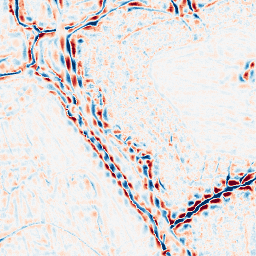
Category: wavelet
Decomposition family: wavelet_biorthogonal
Decomposition parameters: wavelet: bior3.5
level: 3
Upsampling method: sinc_hamming
Upsampling parameters: scale: 4
kernel_size: 16
Upsampling scale: 4